Field crop: tomato
Growth stage: 2
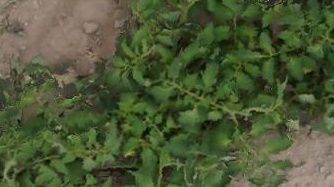
Species: tomato